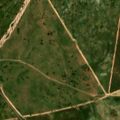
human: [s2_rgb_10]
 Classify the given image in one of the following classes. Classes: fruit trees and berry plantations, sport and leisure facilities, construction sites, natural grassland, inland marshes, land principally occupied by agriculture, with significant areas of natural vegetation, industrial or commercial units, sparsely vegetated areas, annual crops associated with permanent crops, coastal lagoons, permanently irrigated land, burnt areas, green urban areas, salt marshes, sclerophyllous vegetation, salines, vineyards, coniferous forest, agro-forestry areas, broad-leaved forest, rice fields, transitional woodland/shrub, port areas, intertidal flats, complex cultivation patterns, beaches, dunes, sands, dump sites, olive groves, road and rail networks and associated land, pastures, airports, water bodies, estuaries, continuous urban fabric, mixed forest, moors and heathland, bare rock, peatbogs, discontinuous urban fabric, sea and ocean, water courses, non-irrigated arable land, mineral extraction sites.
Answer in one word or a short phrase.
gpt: continuous urban fabric